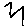
Label: zigzag